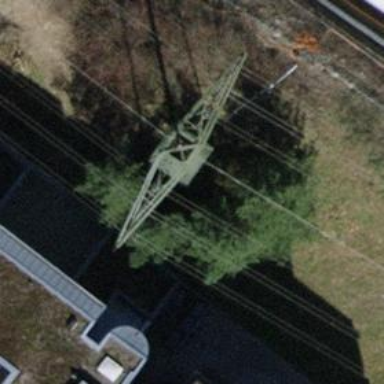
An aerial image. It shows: Lattice structure tower used for power transmission.